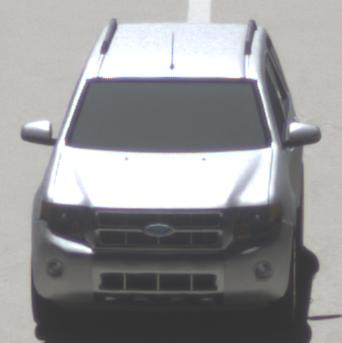
Make: Ford
Model: Escape Hybrid
Detailed model: -
Model produced from: 2004
Model produced until: 2012
Doors: 5
Color: white
Road condition: dry road
Daytime: midday
Contrast: high contrast